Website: apple
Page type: billing-address
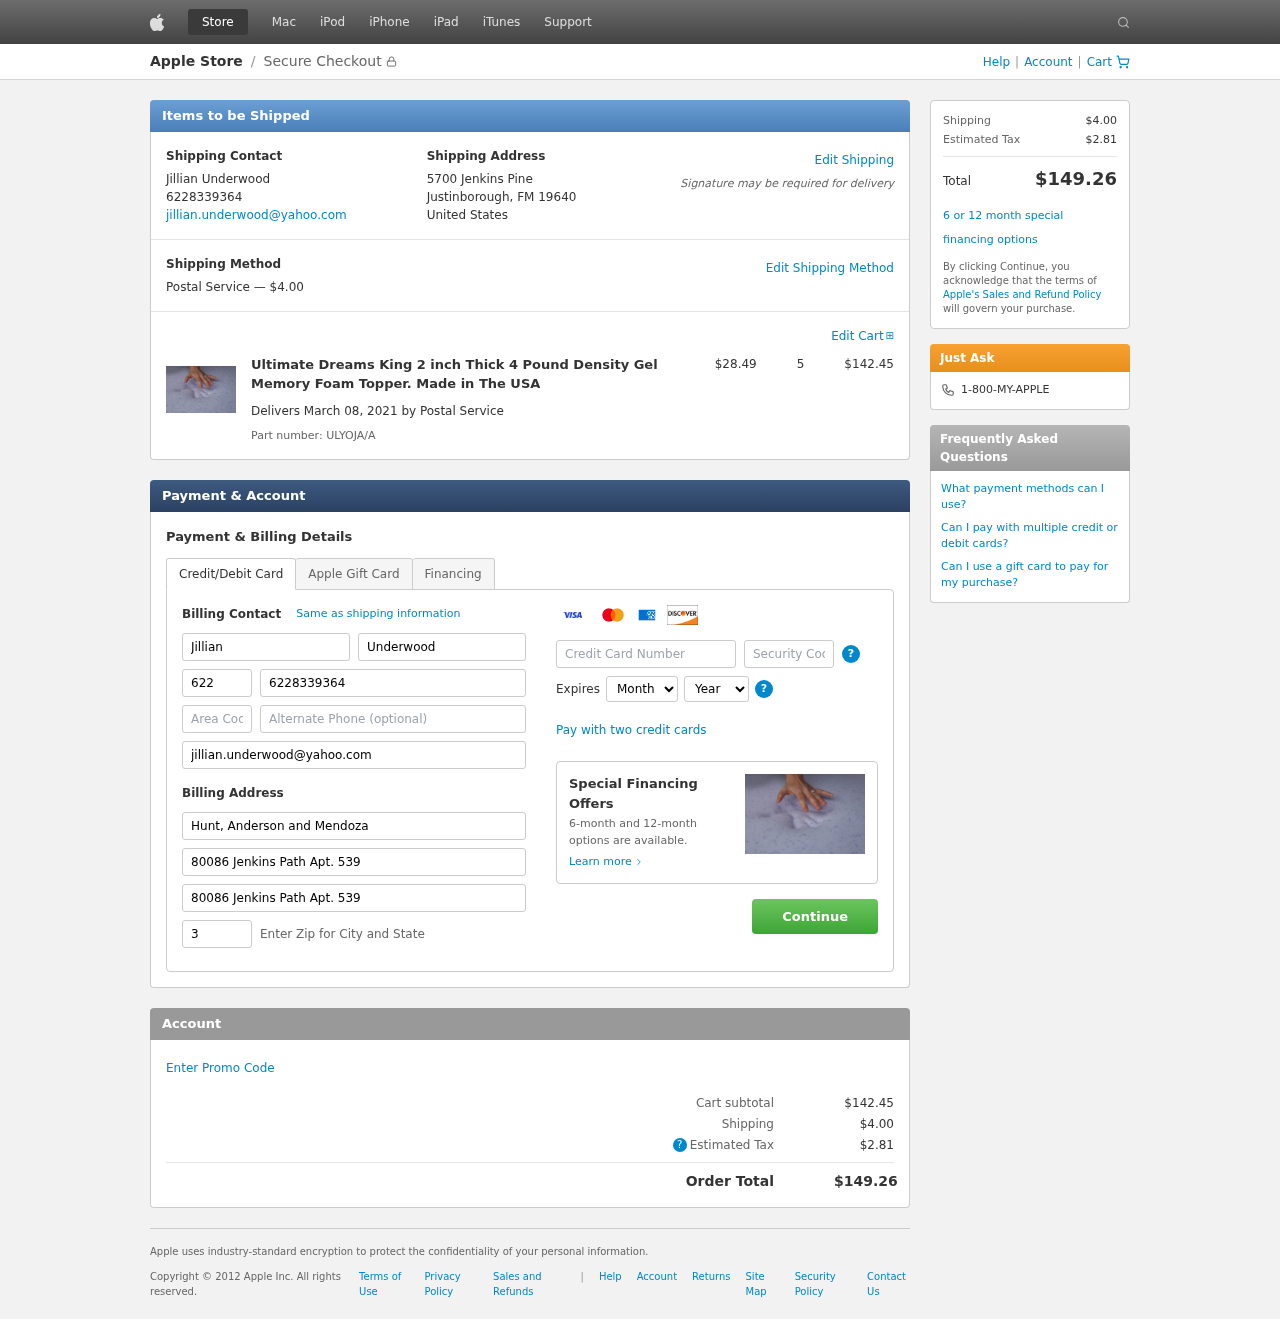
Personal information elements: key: PII_CARD_CVV
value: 5070
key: PII_CARD_EXPIRY_MONTH
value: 11
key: PII_CARD_EXPIRY_YEAR
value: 30
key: PII_CARD_NUMBER
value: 3452 3209 9662 721
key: PII_CITY_STATE_ZIP
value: Justinborough, FM 19640
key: PII_COMPANY
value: Hunt, Anderson and Mendoza
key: PII_COUNTRY
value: United States
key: PII_EMAIL
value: jillian.underwood@yahoo.com
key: PII_FIRSTNAME
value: Jillian
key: PII_FULLNAME
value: Jillian Underwood
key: PII_LASTNAME
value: Underwood
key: PII_PHONE
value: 6228339364
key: PII_PHONE_AREA
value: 622
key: PII_POSTCODE2
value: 33023
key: PII_STREET
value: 5700 Jenkins Pine
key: PII_STREET2
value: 80086 Jenkins Path Apt. 539
Product elements: key: PRODUCT1_NAME
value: Ultimate Dreams King 2 inch Thick 4 Pound Density Gel Memory Foam Topper. Made in The USA
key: PRODUCT1_PRICE
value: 28.49
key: PRODUCT1_QUANTITY
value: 5
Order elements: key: ORDER_SHIPPING_COST
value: $4.00
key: ORDER_SUBTOTAL
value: $142.45
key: ORDER_DELIVERY_DATE
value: March 08, 2021
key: ORDER_PART_NUMBER
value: ULYOJA/A
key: ORDER_TAX
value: $2.81
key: ORDER_TOTAL
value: $149.26